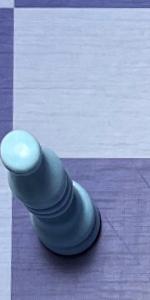
Label: Bishop_White